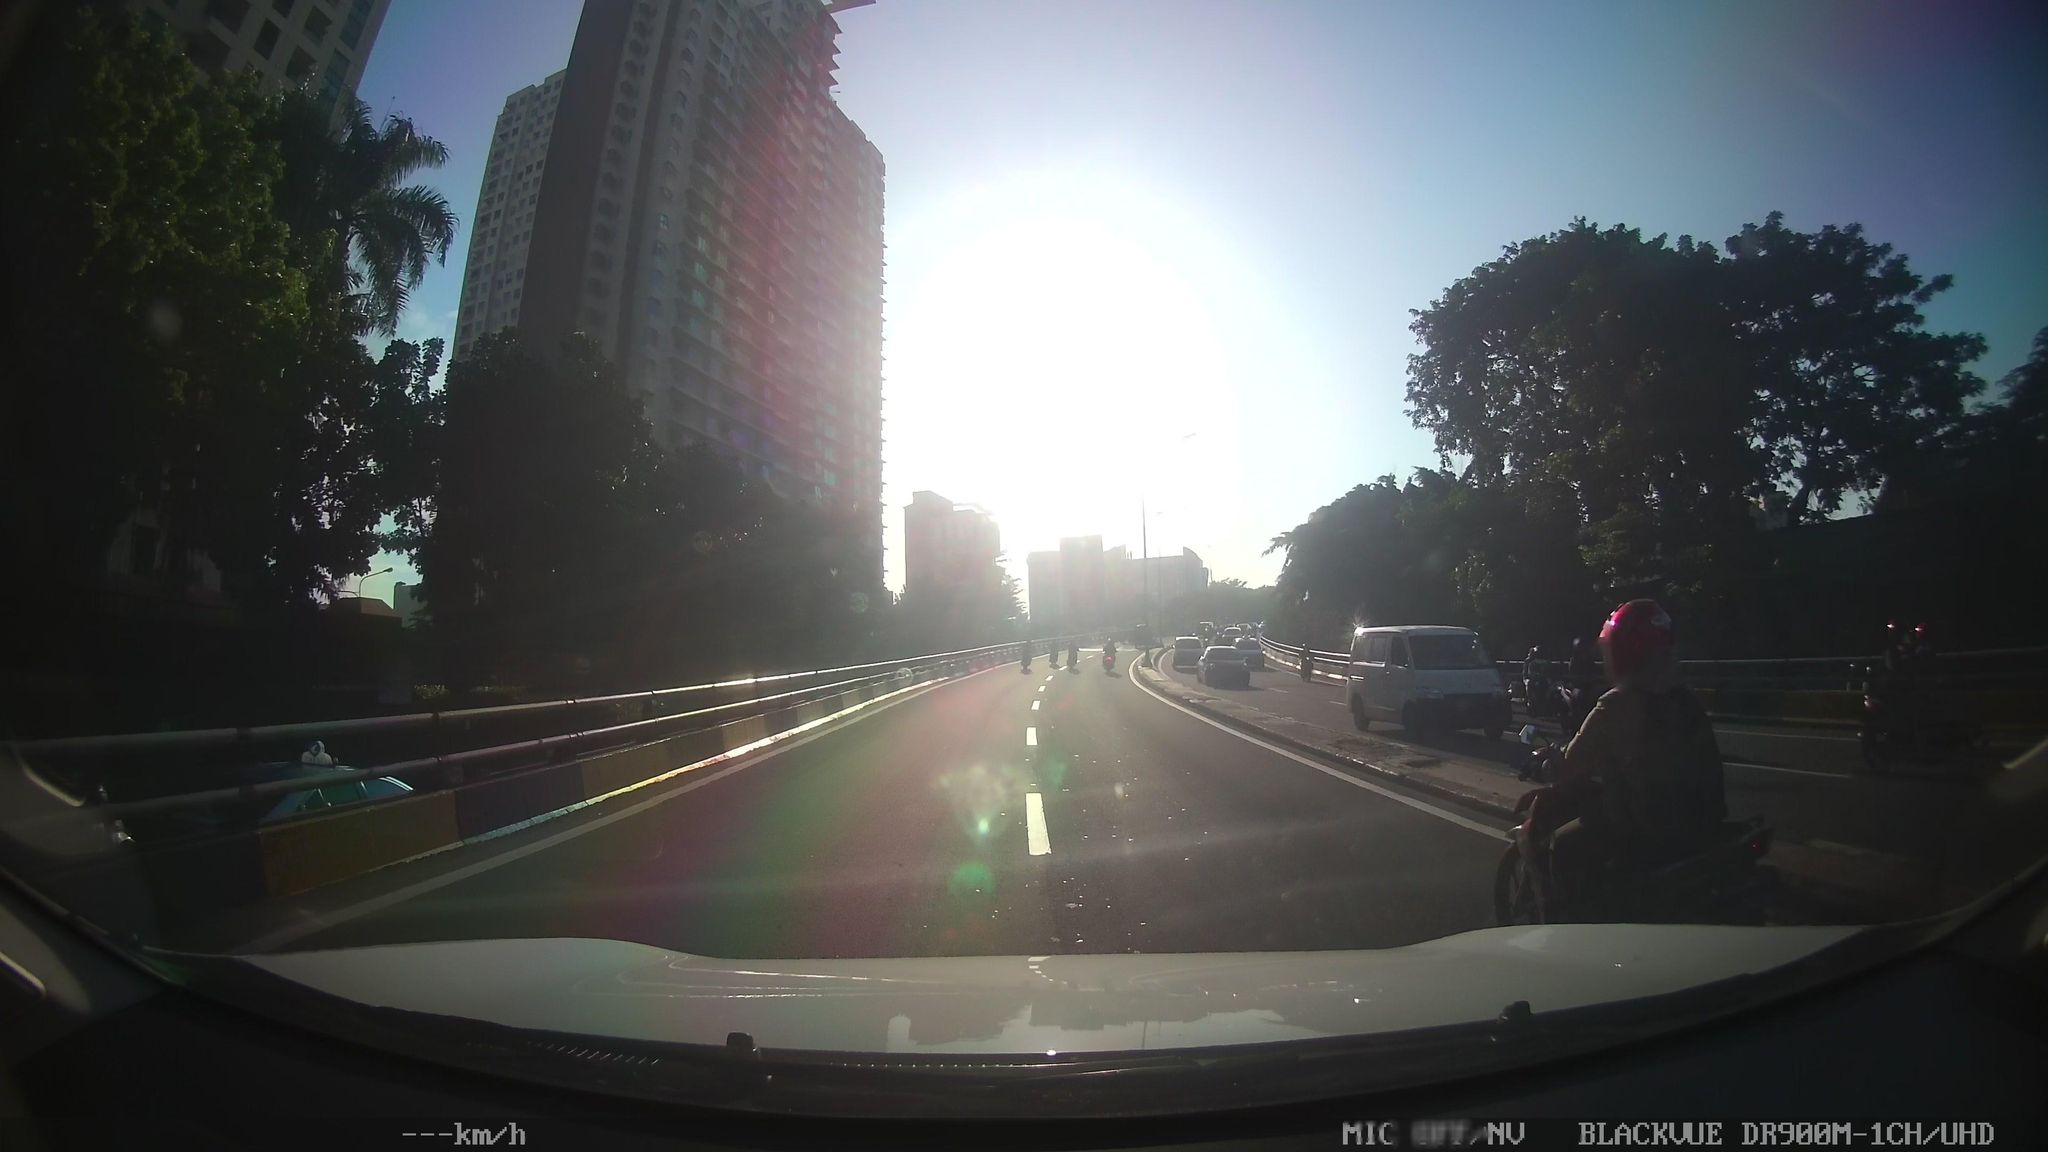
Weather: clear
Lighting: day
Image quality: good
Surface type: driving surface
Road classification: primary
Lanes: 2
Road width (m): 5.65, 8
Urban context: urban centre
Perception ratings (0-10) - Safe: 1.46, Lively: 8.06, Beautiful: 2.28, Boring: 2.11, Depressing: 5.34, Wealthy: 8.57